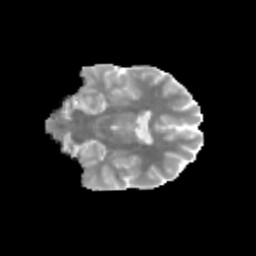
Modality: MD
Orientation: coronal
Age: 12
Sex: female
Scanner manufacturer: siemens
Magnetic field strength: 3 T
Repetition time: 3.8 s
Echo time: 0.07 s